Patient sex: F
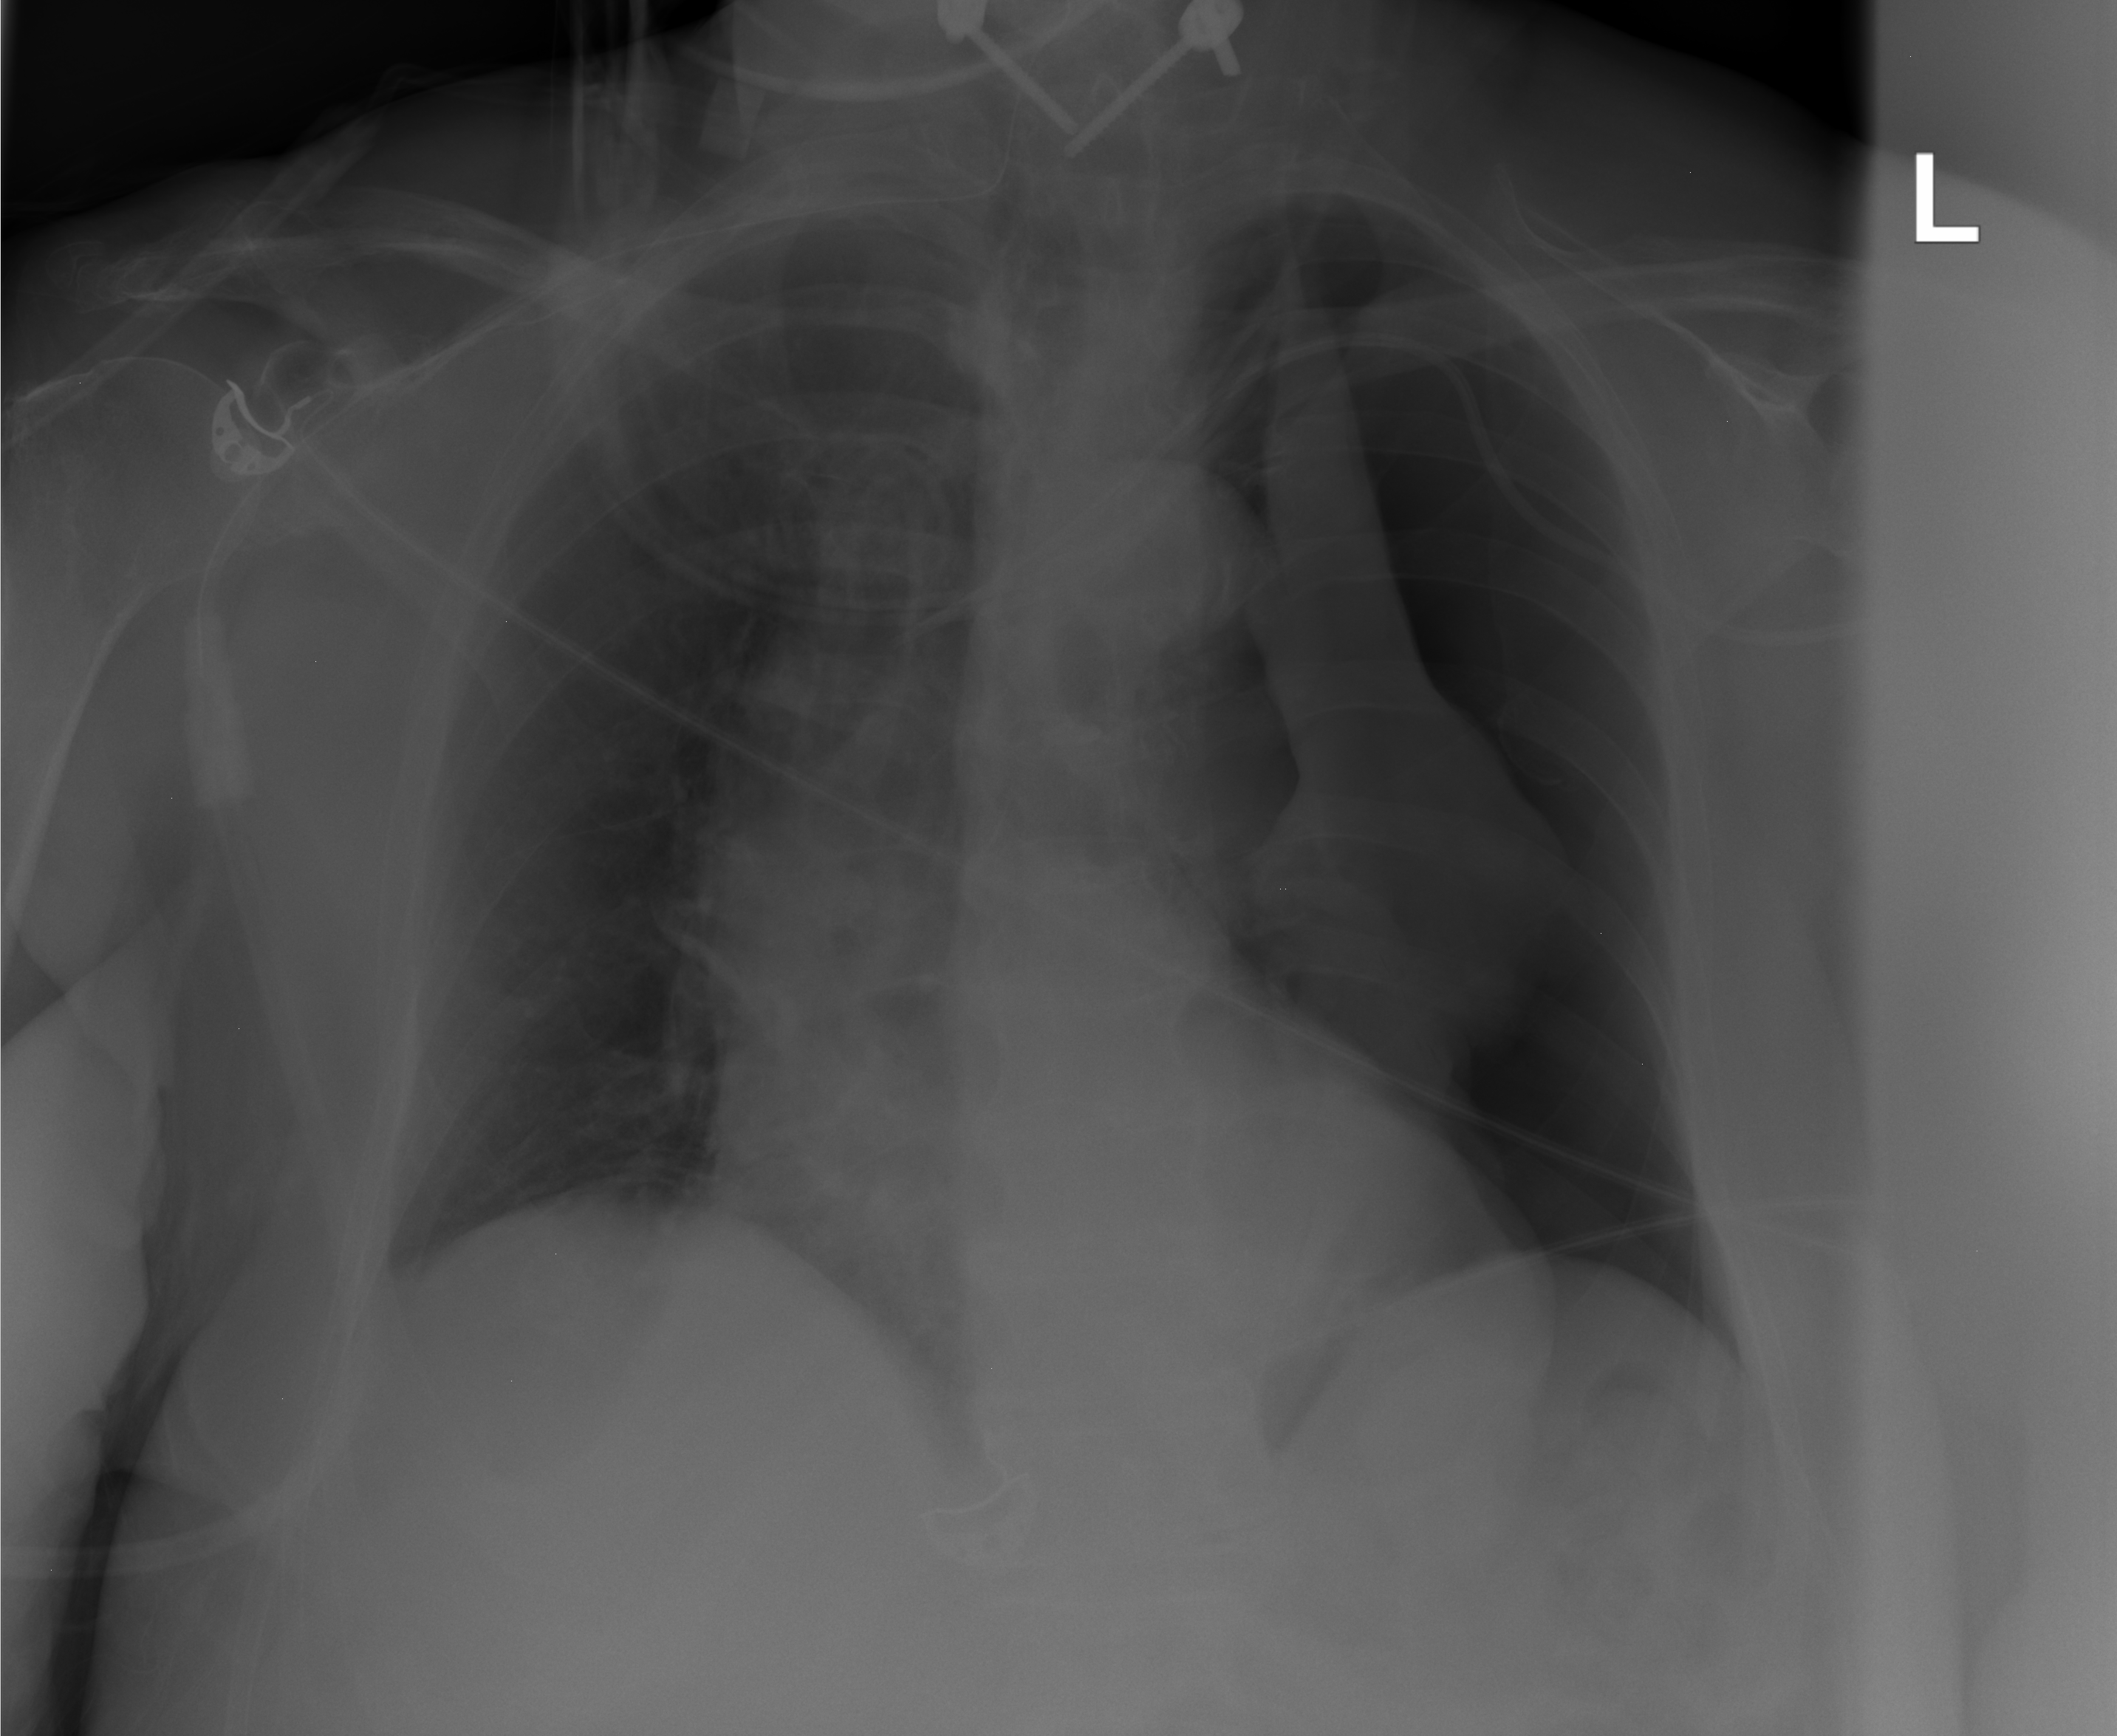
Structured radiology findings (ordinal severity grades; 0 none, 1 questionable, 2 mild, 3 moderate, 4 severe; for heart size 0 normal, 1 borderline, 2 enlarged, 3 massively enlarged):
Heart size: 0
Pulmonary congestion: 0
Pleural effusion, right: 0
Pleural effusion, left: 0
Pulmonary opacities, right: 0
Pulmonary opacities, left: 0
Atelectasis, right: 0
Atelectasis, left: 2